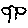
Label: tree